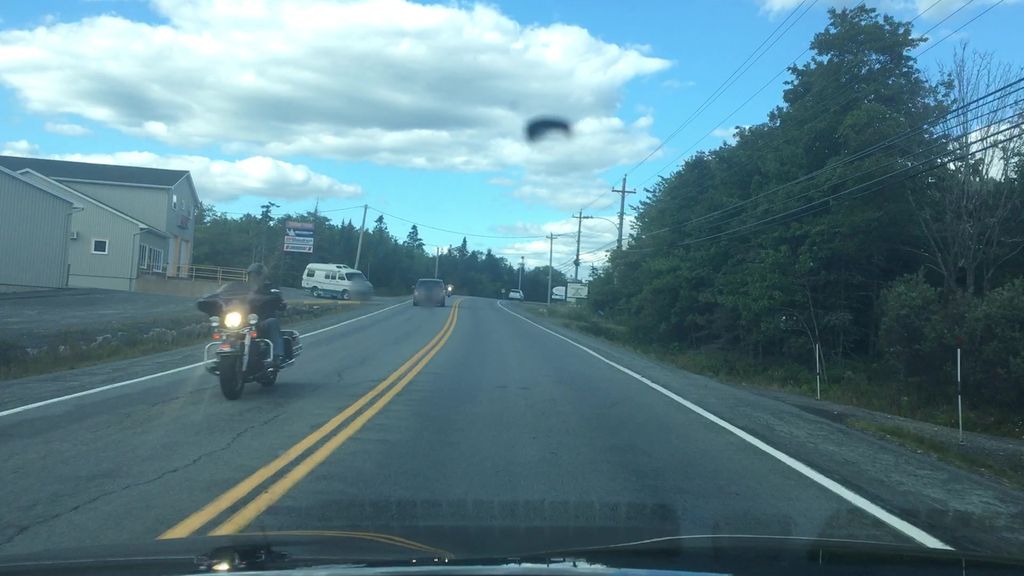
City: halifax